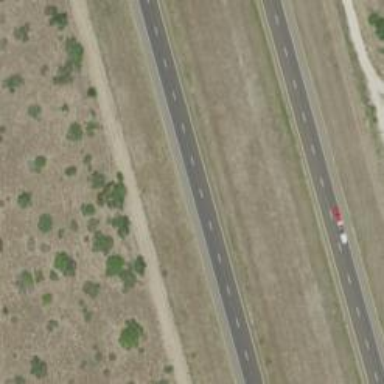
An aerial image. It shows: Expressway with asphalt surface classified as trunk highway.